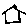
Label: house